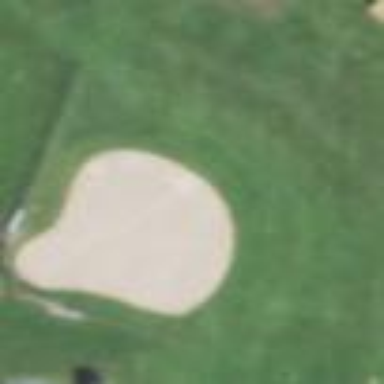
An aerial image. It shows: School baseball pitch.